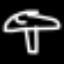
Label: mushroom